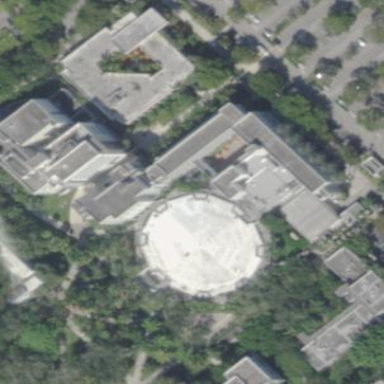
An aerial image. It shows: View of university building.